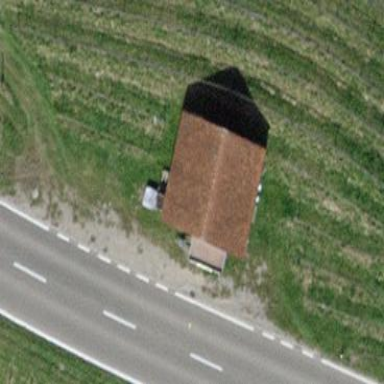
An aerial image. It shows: Shed.